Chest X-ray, PA view. Patient: 69 years old, sex M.
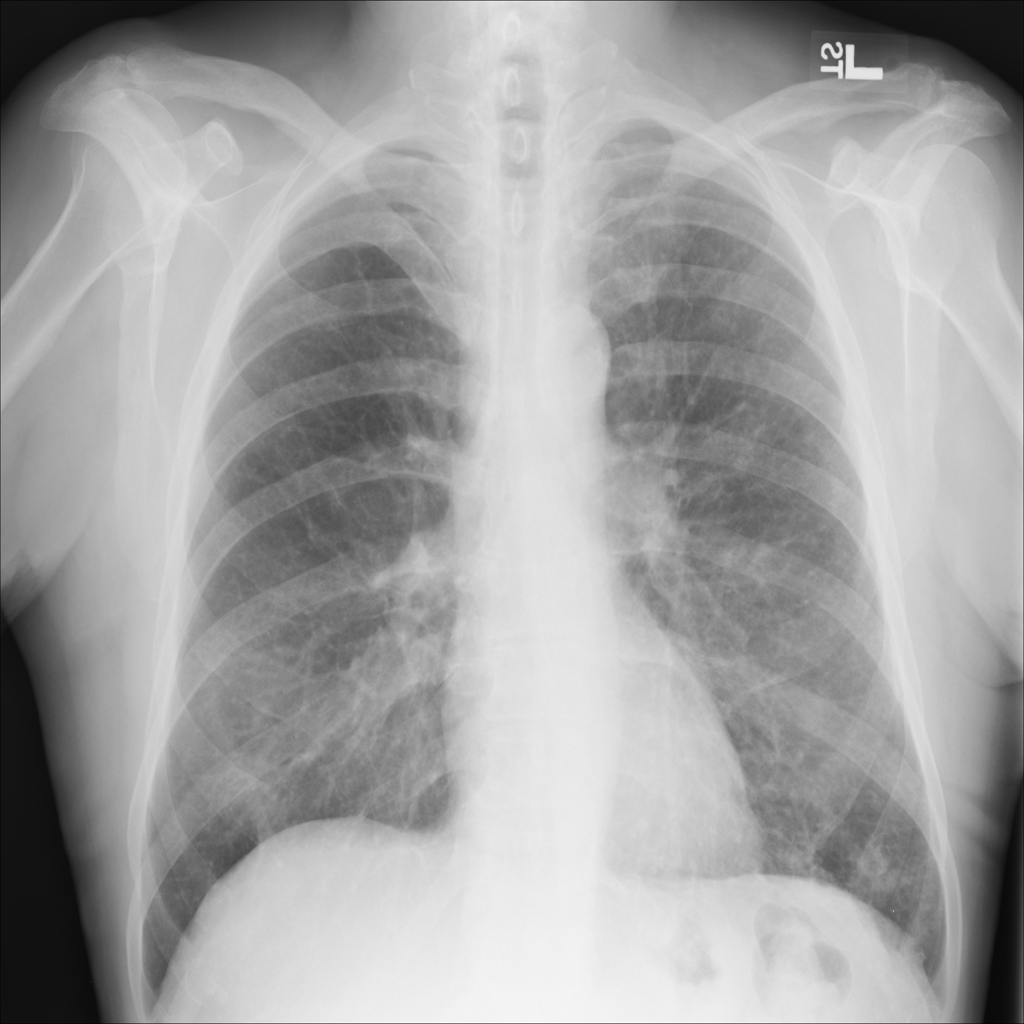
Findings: No Finding